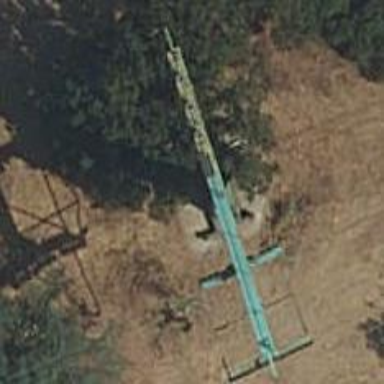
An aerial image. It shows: Pylon used for aerialway.